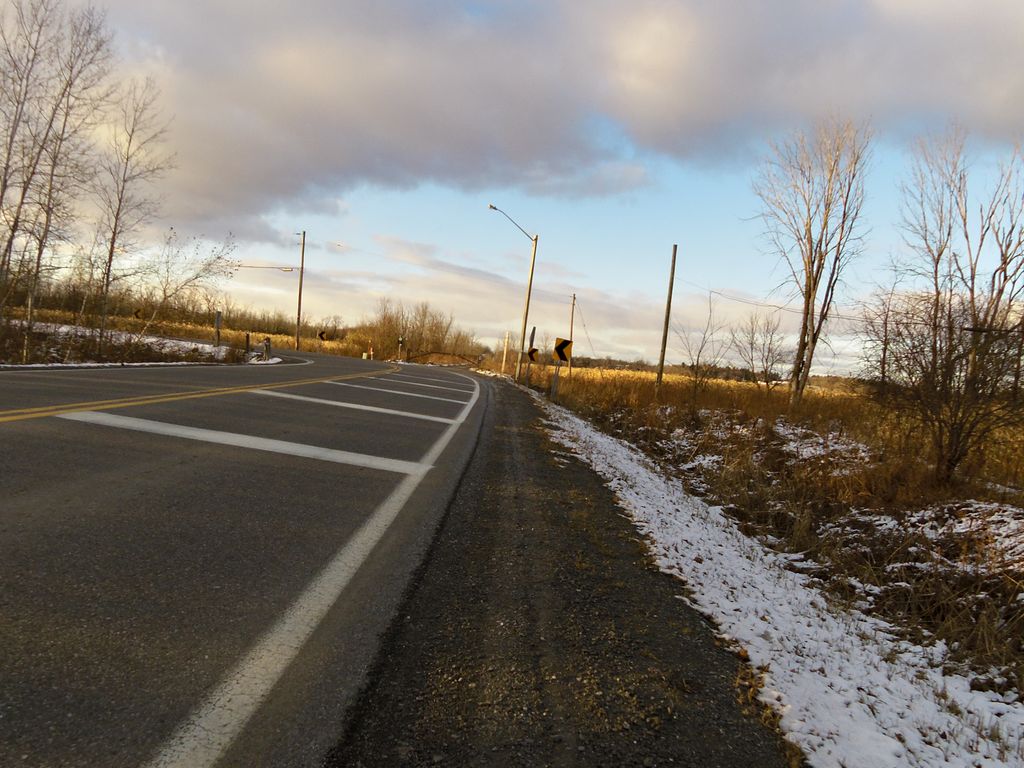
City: ottawa-gatineau